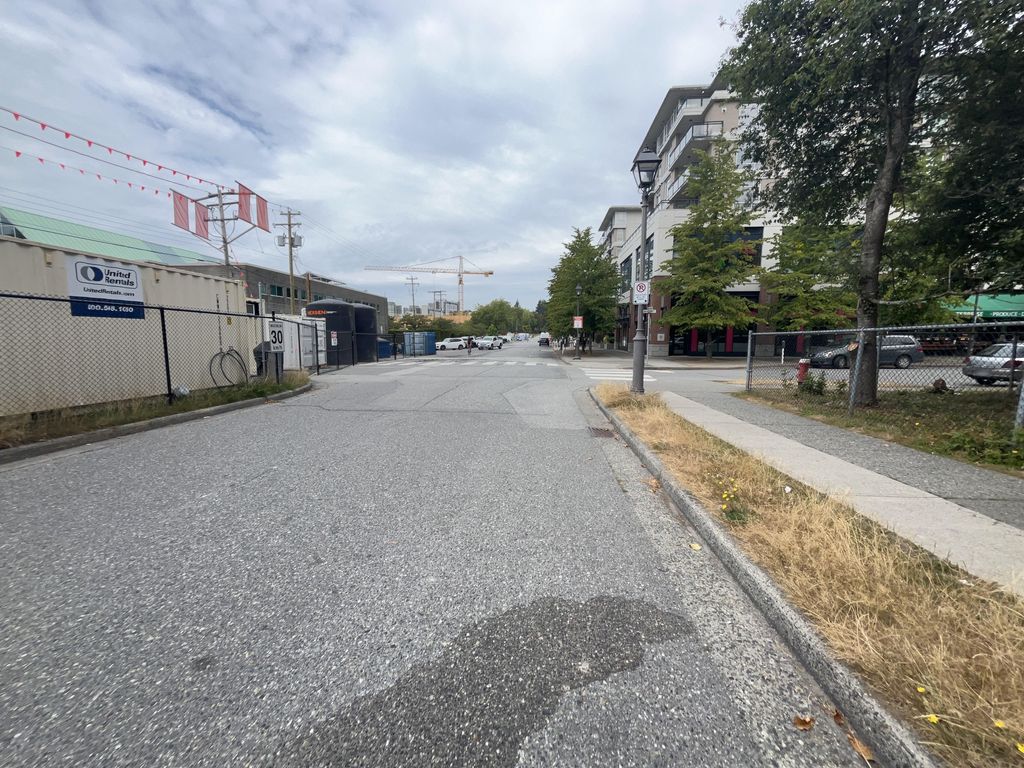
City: vancouver